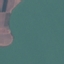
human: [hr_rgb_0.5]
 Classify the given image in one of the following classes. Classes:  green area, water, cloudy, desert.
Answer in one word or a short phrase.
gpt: water